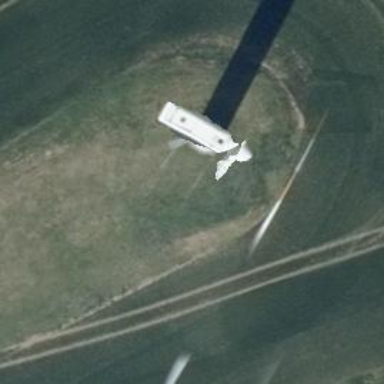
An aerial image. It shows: Wind generator with horizontal axis. The wind turbine is from Vestas.